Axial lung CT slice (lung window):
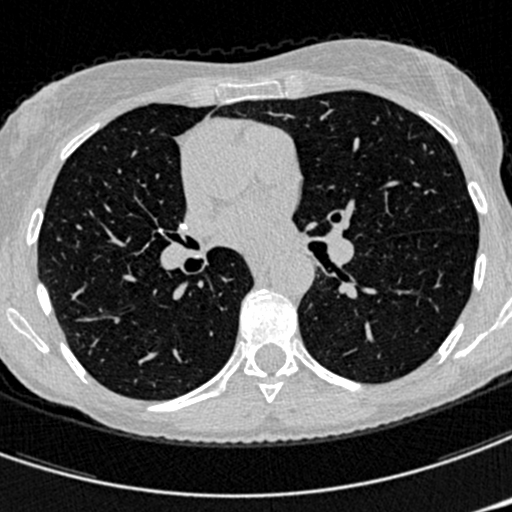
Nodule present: no